Question: I am very much new to this three.js. I want to create two cubes. I am least interested in its animation. So, i want cube 1 to move towards cube 2 without any keyboard inputs. I am also providing image for better understanding.
Thanks in advance

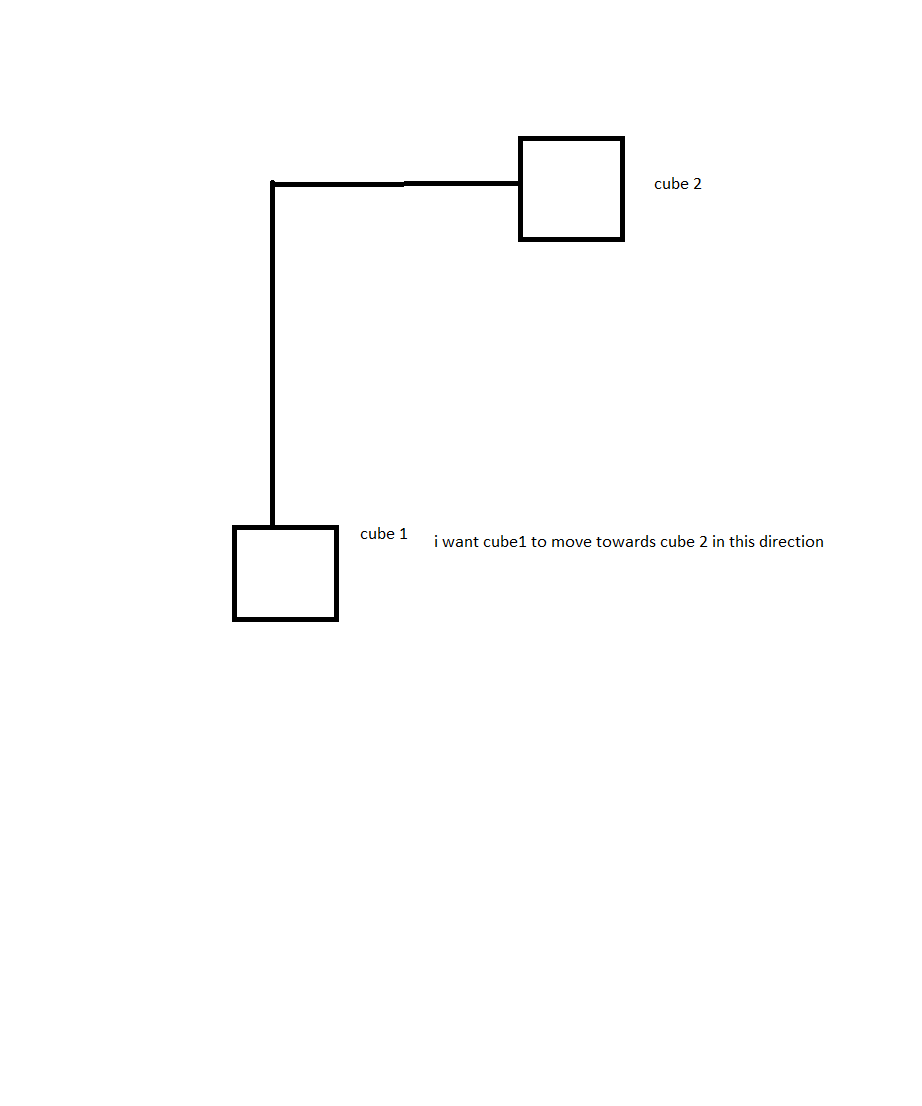
Answer: On possibility to animate objects, is to use <URL>
Create the 2 cubes:
'''
var material1 = new THREE.MeshPhongMaterial({color:'#2020ff'});
var geometry1 = new THREE.BoxGeometry( 1, 1, 1 );
cube1 = new THREE.Mesh(geometry1, material1);
cube1.position.set(0.0, 0.0, 2.0);
var material2 = new THREE.MeshPhongMaterial({color:'#ff2020'});
var geometry2 = new THREE.BoxGeometry( 1, 1, 1 );
cube2 = new THREE.Mesh(geometry2, material2);
cube2.position.set(2.0, 0.0, 0.0);
'''
Create a 'Tween', which rotates the cube and continuously restarts:
'''
tweenStart = { value: 0 };
var finish = { value: Math.PI/2 };
cubeTween = new TWEEN.Tween(tweenStart);
cubeTween.to(finish, 3000)
cubeTween.onUpdate(function() {
cube1.position.set(0.0, 0.0, 0.0);
cube1.rotation.y = tweenStart.value;
cube1.translateZ( 2.0 );
});
cubeTween.onComplete( function() {
tweenStart.value = 0;
requestAnimationFrame(function() {
cubeTween.start();
});
});
cubeTween.start();
'''
'''
(function onLoad() {
var container, loader, camera, scene, renderer, controls, cube1, cube2, cubeTween, tweenStart;
init();
animate();
animateCube();
function init() {
container = document.getElementById('container');
renderer = new THREE.WebGLRenderer({
antialias: true
});
renderer.setPixelRatio(window.devicePixelRatio);
renderer.setSize(window.innerWidth, window.innerHeight);
renderer.shadowMap.enabled = true;
container.appendChild(renderer.domElement);
camera = new THREE.PerspectiveCamera(70, window.innerWidth / window.innerHeight, 1, 100);
camera.position.set(0, 6, 0);
camera.lookAt( 0, 0, 0 );
loader = new THREE.TextureLoader();
loader.setCrossOrigin("");
scene = new THREE.Scene();
scene.background = new THREE.Color(0xffffff);
scene.add(camera);
window.onresize = resize;
var ambientLight = new THREE.AmbientLight(0x404040);
scene.add(ambientLight);
var directionalLight = new THREE.DirectionalLight( 0xffffff, 0.5 );
directionalLight.position.set(1,2,1.5);
scene.add( directionalLight );
controls = new THREE.OrbitControls(camera);
addGridHelper();
createModel();
}
function createModel() {
var material1 = new THREE.MeshPhongMaterial({color:'#2020ff'});
var geometry1 = new THREE.BoxGeometry( 1, 1, 1 );
cube1 = new THREE.Mesh(geometry1, material1);
cube1.position.set(0.0, 0.0, 2.0);
var material2 = new THREE.MeshPhongMaterial({color:'#ff2020'});
var geometry2 = new THREE.BoxGeometry( 1, 1, 1 );
cube2 = new THREE.Mesh(geometry2, material2);
cube2.position.set(2.0, 0.0, 0.0);
scene.add(cube1);
scene.add(cube2);
tweenStart = { value: 0 };
var finish = { value: Math.PI/2 };
cubeTween = new TWEEN.Tween(tweenStart);
cubeTween.to(finish, 3000)
cubeTween.onUpdate(function() {
cube1.position.set(0.0, 0.0, 0.0);
cube1.rotation.y = tweenStart.value;
cube1.translateZ( 2.0 );
});
cubeTween.onComplete( function() {
tweenStart.value = 0;
requestAnimationFrame(function() {
cubeTween.start();
});
});
cubeTween.start();
}
function addGridHelper() {
var helper = new THREE.GridHelper(100, 100);
helper.material.opacity = 0.25;
helper.material.transparent = true;
scene.add(helper);
var axis = new THREE.AxesHelper(1000);
scene.add(axis);
}
function resize() {
var aspect = window.innerWidth / window.innerHeight;
renderer.setSize(window.innerWidth, window.innerHeight);
camera.aspect = aspect;
camera.updateProjectionMatrix();
}
function animate() {
requestAnimationFrame(animate);
TWEEN.update();
render();
}
function render() {
renderer.render(scene, camera);
}
})();
'''
'''
<script src="https://cdnjs.cloudflare.com/ajax/libs/three.js/96/three.min.js"></script>
<script src="https://threejs.org/examples/js/controls/OrbitControls.js"></script>
<script src="https://cdnjs.cloudflare.com/ajax/libs/tween.js/17.2.0/Tween.js"></script>
<div id="container"></div>
'''
---
Alternatively you can slightly change the position of the cube by changing the <URL> property of the cube in the 'animate' function:
'''
function animate() {
requestAnimationFrame(animate);
if ( cube1.position.z > 0.0 ) {
cube1.position.set(0.0, 0.0, cube1.position.z-0.01);
} else if ( cube1.position.x < 2.0 ) {
cube1.position.set(cube1.position.x+0.01, 0.0, 0.0);
} else {
cube1.position.set(0.0, 0.0, 2.0);
}
render();
}
'''
'''
(function onLoad() {
var container, loader, camera, scene, renderer, controls, cube1, cube2, cubeTween, tweenStart;
init();
animate();
animateCube();
function init() {
container = document.getElementById('container');
renderer = new THREE.WebGLRenderer({
antialias: true
});
renderer.setPixelRatio(window.devicePixelRatio);
renderer.setSize(window.innerWidth, window.innerHeight);
renderer.shadowMap.enabled = true;
container.appendChild(renderer.domElement);
camera = new THREE.PerspectiveCamera(70, window.innerWidth / window.innerHeight, 1, 100);
camera.position.set(0, 6, 0);
camera.lookAt( 0, 0, 0 );
loader = new THREE.TextureLoader();
loader.setCrossOrigin("");
scene = new THREE.Scene();
scene.background = new THREE.Color(0xffffff);
scene.add(camera);
window.onresize = resize;
var ambientLight = new THREE.AmbientLight(0x404040);
scene.add(ambientLight);
var directionalLight = new THREE.DirectionalLight( 0xffffff, 0.5 );
directionalLight.position.set(1,2,1.5);
scene.add( directionalLight );
controls = new THREE.OrbitControls(camera);
addGridHelper();
createModel();
}
function createModel() {
var material1 = new THREE.MeshPhongMaterial({color:'#2020ff'});
var geometry1 = new THREE.BoxGeometry( 1, 1, 1 );
cube1 = new THREE.Mesh(geometry1, material1);
cube1.position.set(0.0, 0.0, 2.0);
var material2 = new THREE.MeshPhongMaterial({color:'#ff2020'});
var geometry2 = new THREE.BoxGeometry( 1, 1, 1 );
cube2 = new THREE.Mesh(geometry2, material2);
cube2.position.set(2.0, 0.0, 0.0);
scene.add(cube1);
scene.add(cube2);
}
function addGridHelper() {
var helper = new THREE.GridHelper(100, 100);
helper.material.opacity = 0.25;
helper.material.transparent = true;
scene.add(helper);
var axis = new THREE.AxesHelper(1000);
scene.add(axis);
}
function resize() {
var aspect = window.innerWidth / window.innerHeight;
renderer.setSize(window.innerWidth, window.innerHeight);
camera.aspect = aspect;
camera.updateProjectionMatrix();
}
function animate() {
requestAnimationFrame(animate);
if ( cube1.position.z > 0.0 ) {
cube1.position.set(0.0, 0.0, cube1.position.z-0.01);
} else if ( cube1.position.x < 2.0 ) {
cube1.position.set(cube1.position.x+0.01, 0.0, 0.0);
} else {
cube1.position.set(0.0, 0.0, 2.0);
}
render();
}
function render() {
renderer.render(scene, camera);
}
})();
'''
'''
<script src="https://cdnjs.cloudflare.com/ajax/libs/three.js/96/three.min.js"></script>
<script src="https://threejs.org/examples/js/controls/OrbitControls.js"></script>
<div id="container"></div>
'''